Question: '''
async def on_message(message):
if message.content.startswith(prefix):
msg = message.content[20:]
else:
return None
if msg == "bitcoin" or "BITCOIN" or "btc" or "BTC":
url = "https://coinmarketcap.com/currencies/bitcoin/"
hdr = {'User-Agent': 'Mozilla/5.0'}
req = Request(url, headers=hdr)
res = urlopen(req).read()
soup = BeautifulSoup(res, 'html.parser')
btc_t1 = soup.find_all("div", class_="priceValue___11gHJ")
btc_t1 = [each_line.get_text().strip() for each_line in btc_t1[:20]]
btc_t1 = " ".join(btc_t1)
time.sleep(0.1)
btc_t2 = soup.find_all("span", class_="sc-1v2ivon-0 fiaaIx")
btc_t2 = [each_line.get_text().strip() for each_line in btc_t2[:20]]
btc_t2 = " ".join(btc_t2)
time.sleep(0.1)
btc_t3 = soup.find_all("div", class_="statsValue___2iaoZ")
btc_t3 = [each_line.get_text().strip() for each_line in btc_t3[:1]]
btc_t3 = " ".join(btc_t3)
time.sleep(0.1)
btcem = discord.Embed(title="Bitcoin", description="BTC market price
Powered by Coinmarketcap", color=0xF7931A)
btcem.set_thumbnail(url="https://s2.coinmarketcap.com/static/img/coins/64x64/1.png")
btcem.add_field(name="Market Price", value="Price: "+ str(btc_t1) +" | "+ str(btc_t2), inline=False)
btcem.add_field(name="Market Cap", value="Price: "+ str(btc_t3), inline=False)
# embed.set_footer(text="Market", icon_url="")
await message.channel.send(embed=btcem)
if msg == "ethereum" or "ETHEREUM" or "eth" or "ETH":
url = "https://coinmarketcap.com/currencies/ethereum/"
hdr = {'User-Agent': 'Mozilla/5.0'}
req = Request(url, headers=hdr)
res = urlopen(req).read()
soup = BeautifulSoup(res, 'html.parser')
eth_t1 = soup.find_all("div", class_="priceValue___11gHJ")
eth_t1 = [each_line.get_text().strip() for each_line in eth_t1[:20]]
eth_t1 = " ".join(eth_t1)
time.sleep(0.1)
eth_t2 = soup.find_all("span", class_="sc-1v2ivon-0 fiaaIx")
eth_t2 = [each_line.get_text().strip() for each_line in eth_t2[:20]]
eth_t2 = " ".join(eth_t2)
time.sleep(0.1)
eth_t3 = soup.find_all("div", class_="statsValue___2iaoZ")
eth_t3 = [each_line.get_text().strip() for each_line in eth_t3[:1]]
eth_t3 = " ".join(eth_t3)
time.sleep(0.1)
ethem = discord.Embed(title="Ethereum", description="ETH market price
Powered by Coinmarketcap", color=0x131313)
ethem.set_thumbnail(url="https://s2.coinmarketcap.com/static/img/coins/64x64/1027.png")
ethem.add_field(name="Market Price", value="Price: "+ str(eth_t1) +" | "+ str(eth_t2), inline=False)
ethem.add_field(name="Market Cap", value="Price: "+ str(eth_t3), inline=False)
# embed.set_footer(text="Market", icon_url="")
await message.channel.send(embed=ethem)
'''
I'm trying to make Discord Coin, a stock bot in Python. All the modules used in the code have been installed, and I want to send crawl data by embed message, but when '%bitcoin' (prefix = %), the Ethereum embed along with the bitcoin embed also comes out.

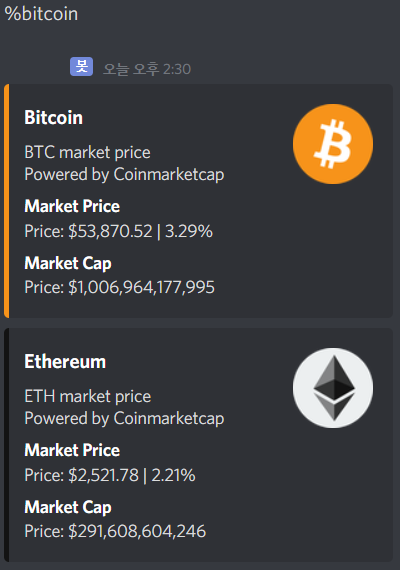
Answer: wouldn't it be easier to make a commands out of this?
like that(i havent tested it but it should work and it would be prettier):
'''
bot = commands.Bot(command_prefix="%")
@bot.command(aliases=["BITCOIN", "btc","BTC"])
async def bitcoin(self, ctx):
# your bitcoin code here
@bot.command(aliases=["ETHEREUM", "eth", "ETH"])
async def ethereum(self, ctx):
# your etherum code here
'''